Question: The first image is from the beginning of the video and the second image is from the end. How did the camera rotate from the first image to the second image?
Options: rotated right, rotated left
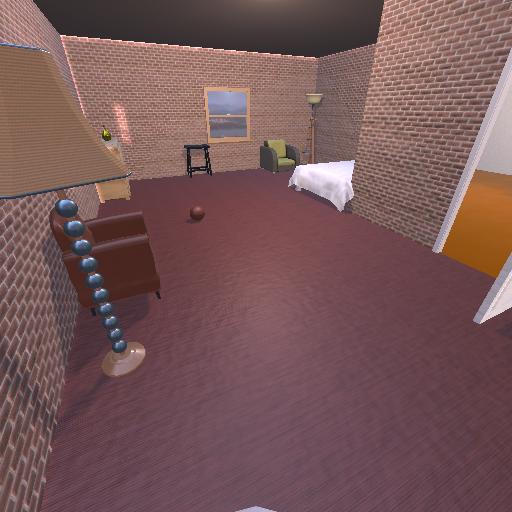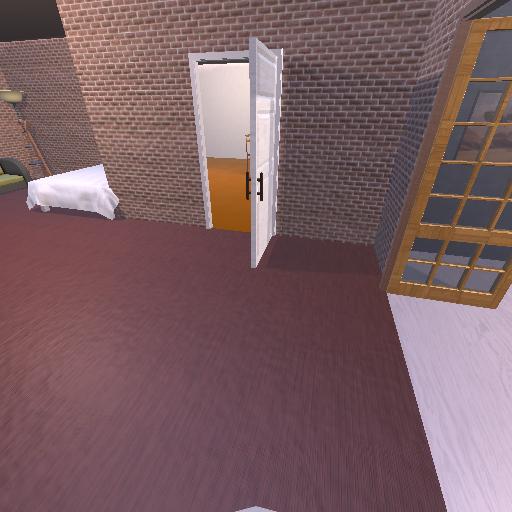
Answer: rotated right